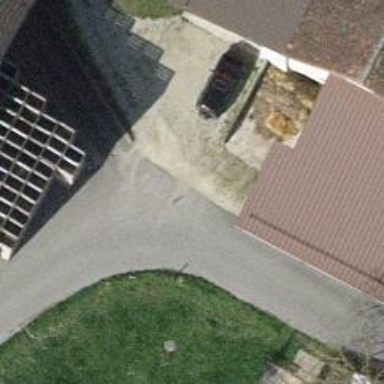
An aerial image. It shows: Driveway.